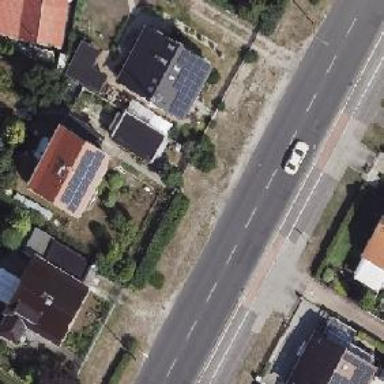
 featuring marked cycle track on the right side."